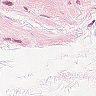
Metastatic tissue present: no